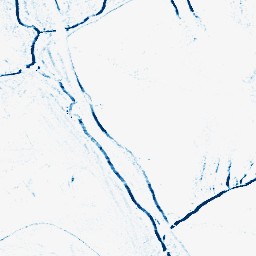
Category: morphological
Decomposition family: morphological_rect
Decomposition parameters: operation: closing
width: 5
height: 3
Upsampling method: quadratic
Upsampling parameters: scale: 4
Upsampling scale: 4